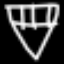
Label: diamond